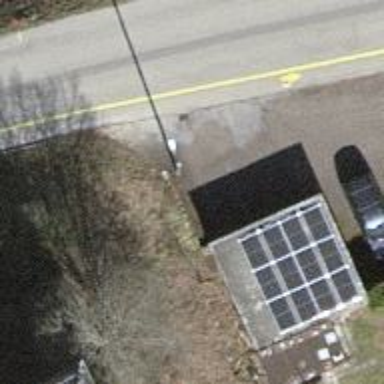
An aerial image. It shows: Garage building.